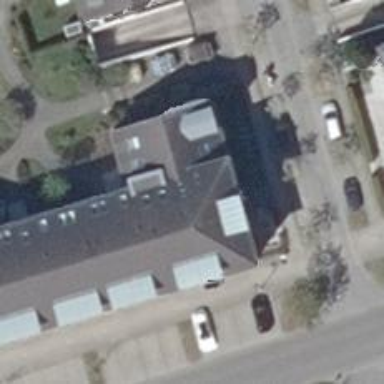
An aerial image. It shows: Library.